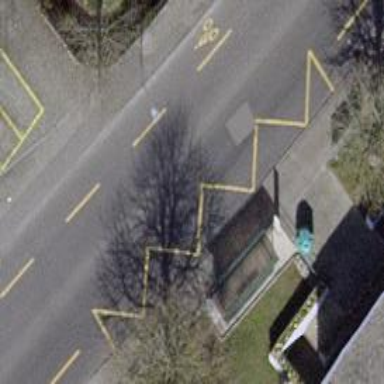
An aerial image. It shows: Bus stop with shelter for public transport.